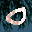
Label: 0